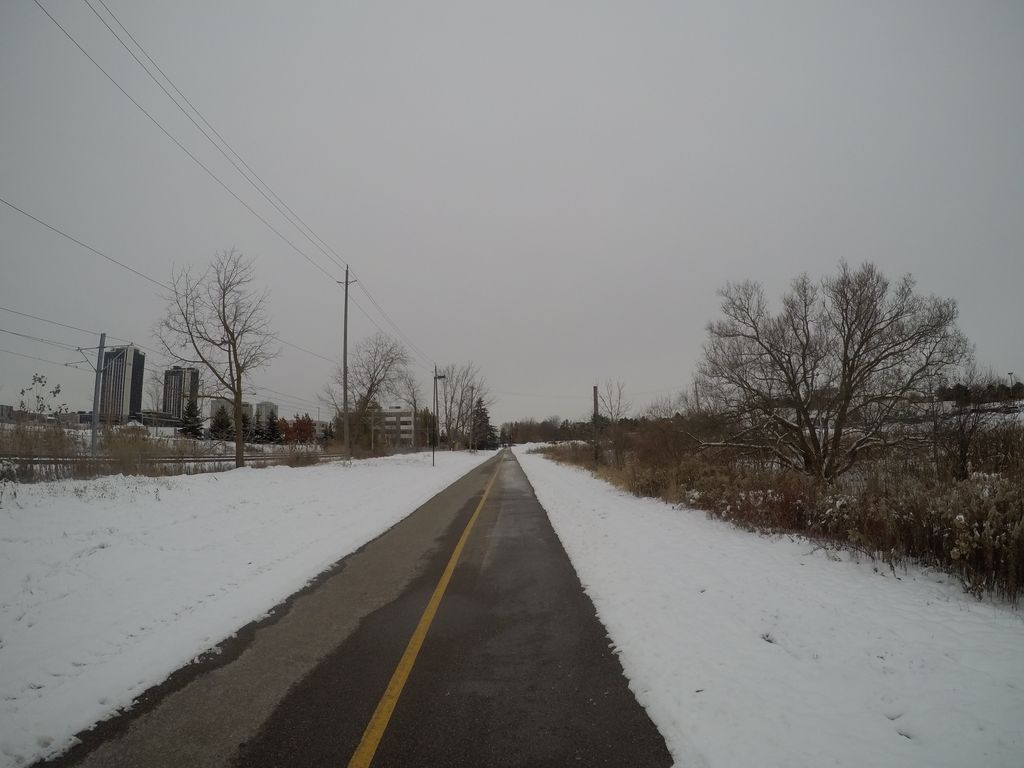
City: kitchener-waterloo